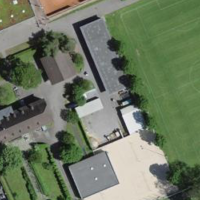
EUNIS habitat code: 53
Species observed at this site:
Emberiza citrinella